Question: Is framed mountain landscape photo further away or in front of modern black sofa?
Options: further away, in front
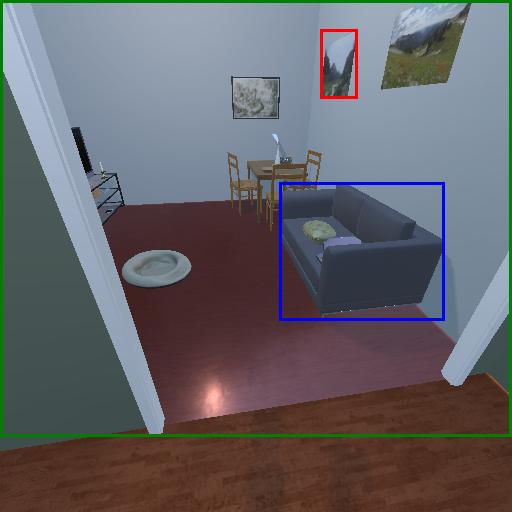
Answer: further away